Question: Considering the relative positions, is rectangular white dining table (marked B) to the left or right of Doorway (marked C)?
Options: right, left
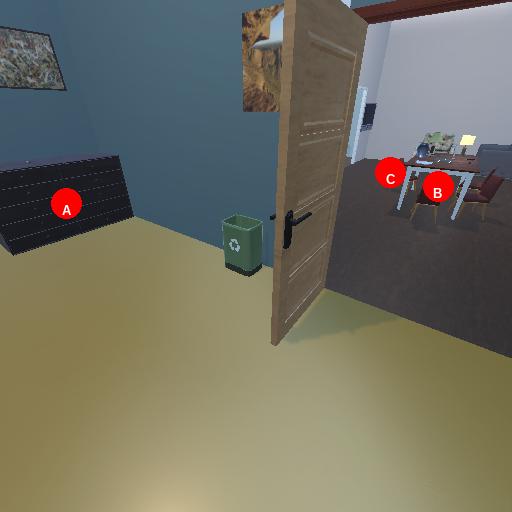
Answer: right